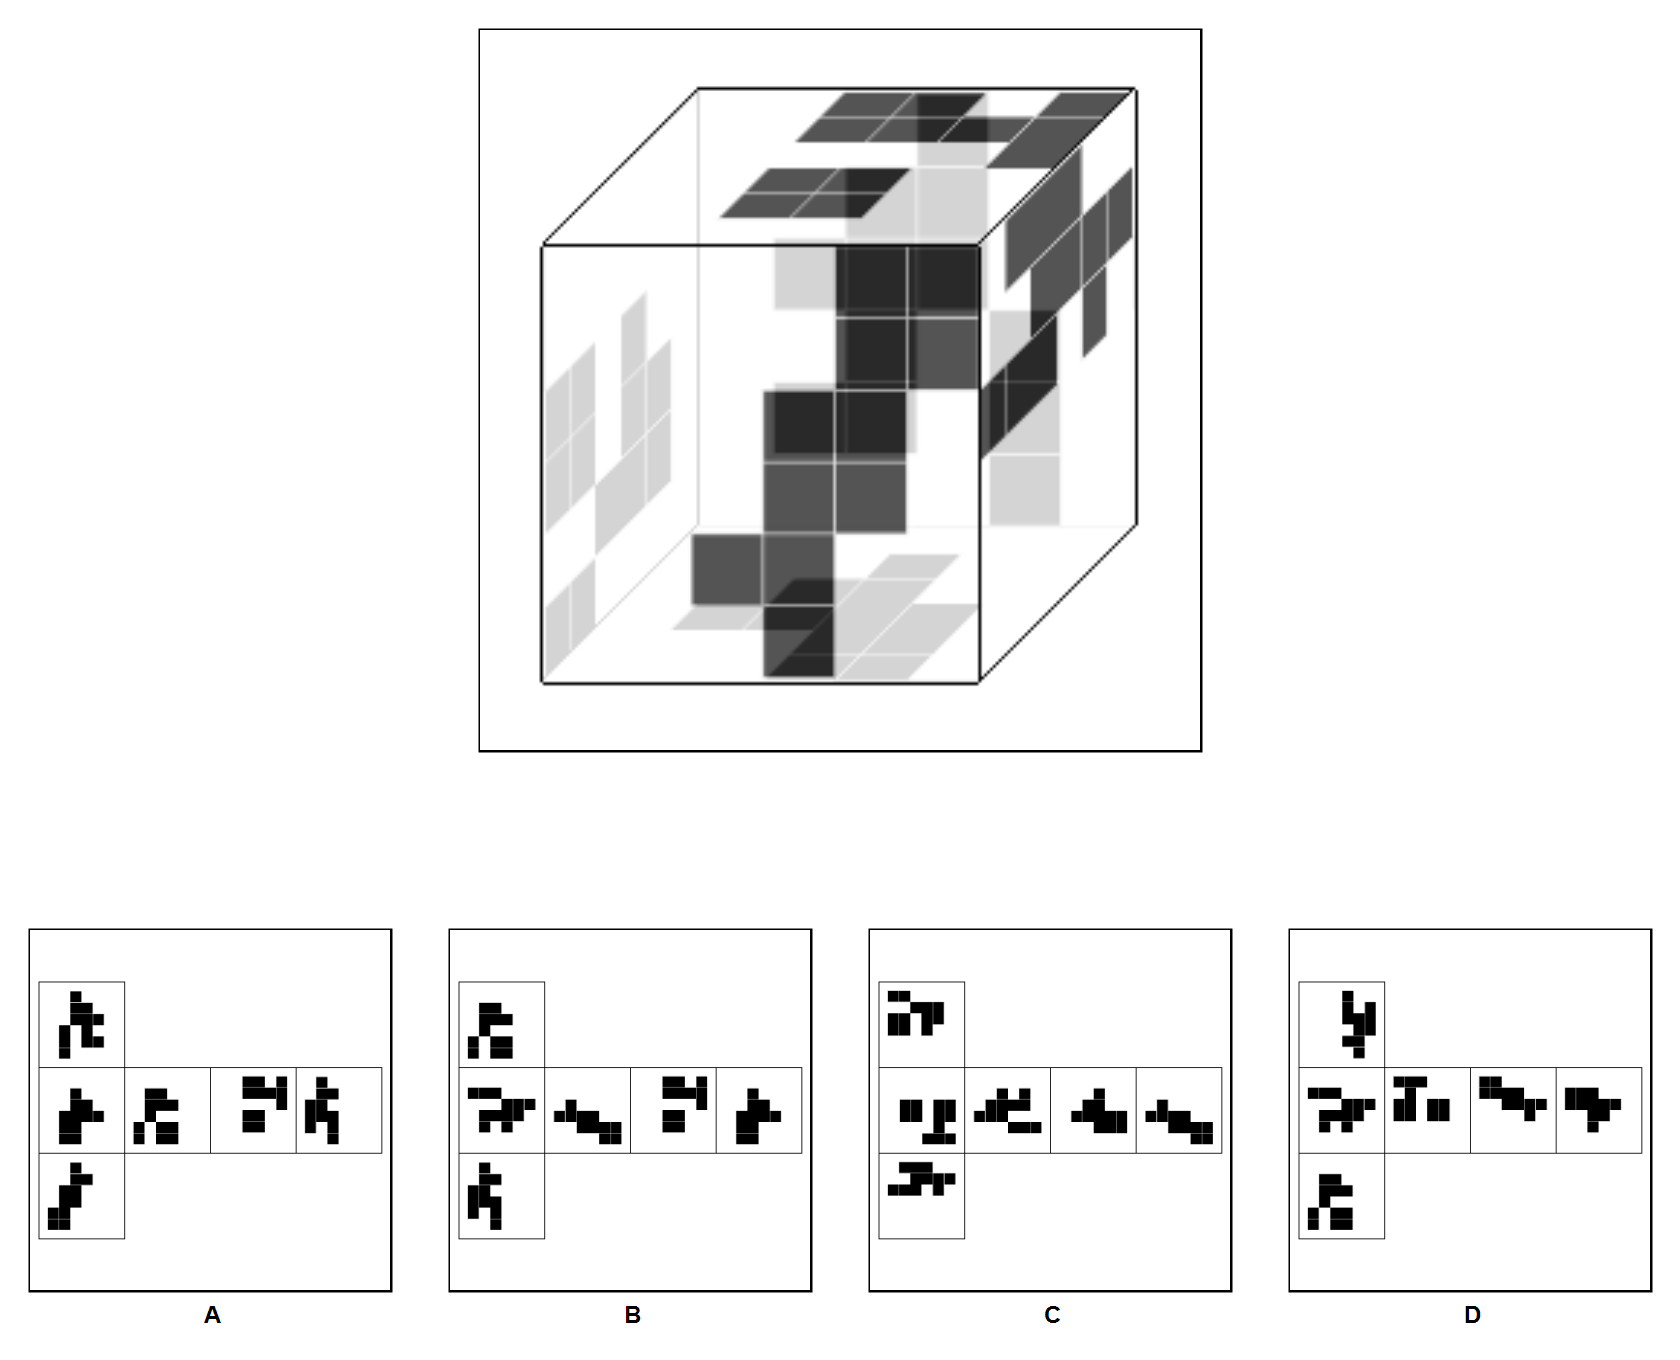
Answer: B